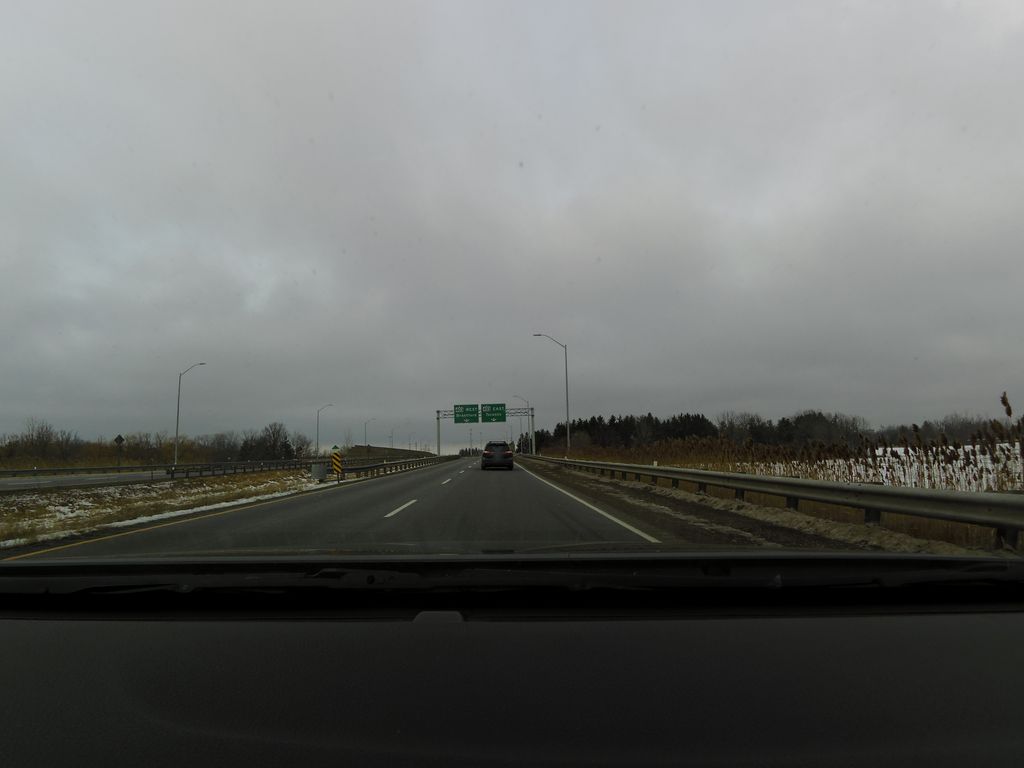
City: hamilton